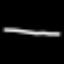
Label: line